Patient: sex M, age 31
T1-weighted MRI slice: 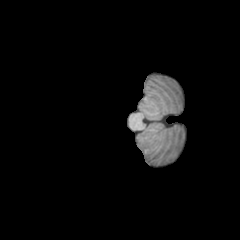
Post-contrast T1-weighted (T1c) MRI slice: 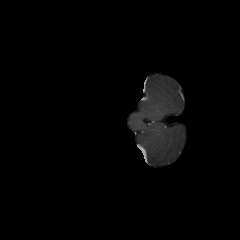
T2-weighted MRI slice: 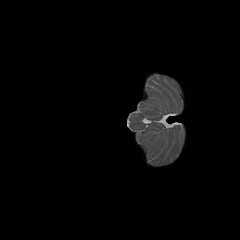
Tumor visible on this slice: no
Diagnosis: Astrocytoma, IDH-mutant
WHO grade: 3